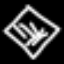
Label: diamond